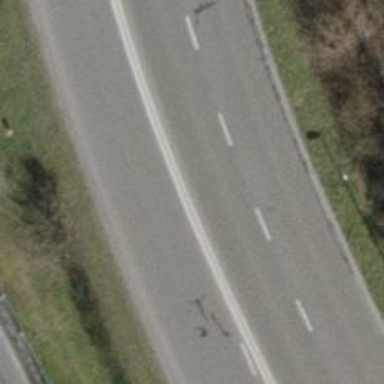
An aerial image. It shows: Asphalt road classified as primary highway.